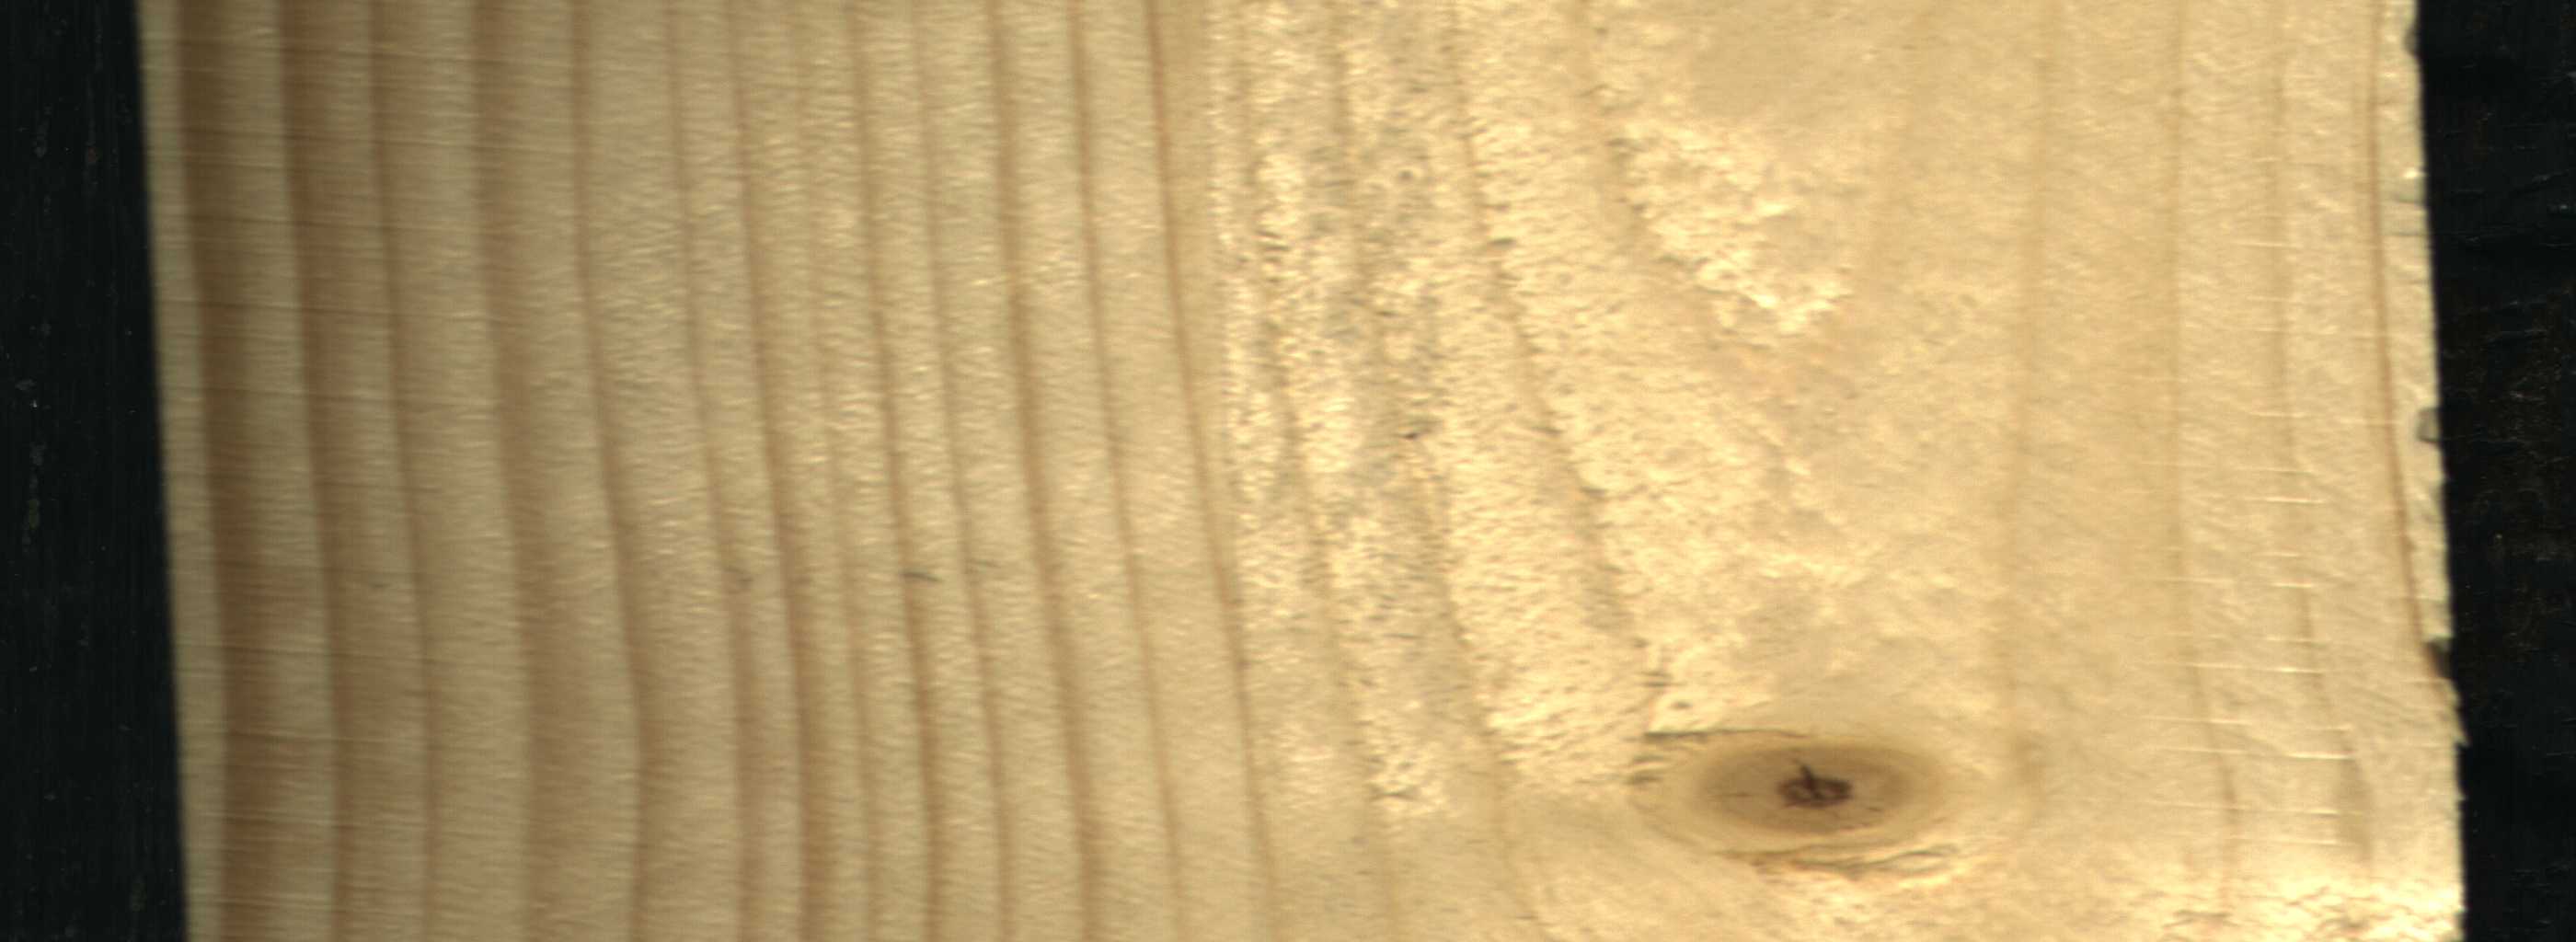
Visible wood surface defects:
Quartzity
knot_with_crack